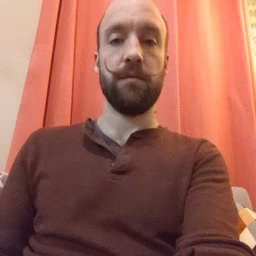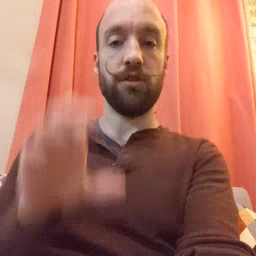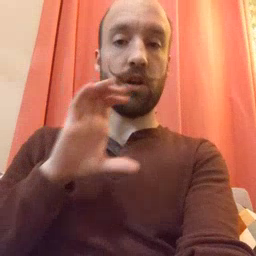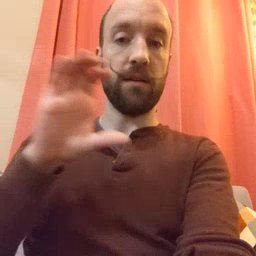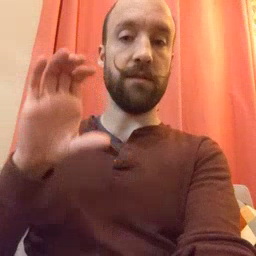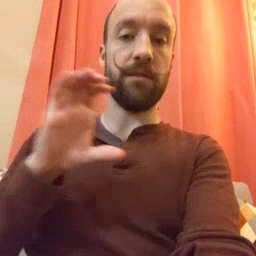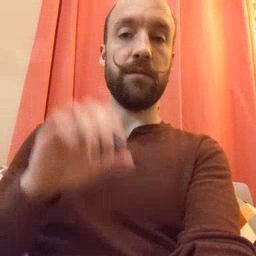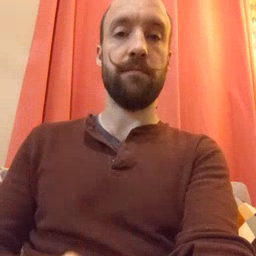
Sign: chocolate